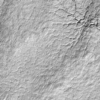
Label: not_dusty